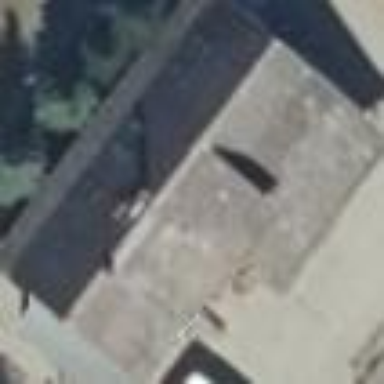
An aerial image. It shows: Building with gabled roof oriented along its length. The roof is colored gray.